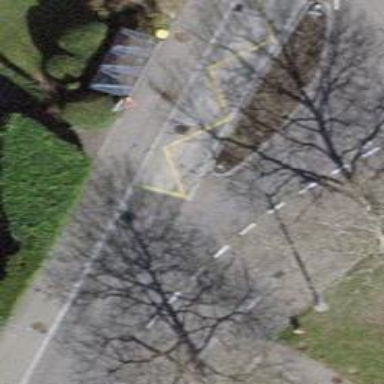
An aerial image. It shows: Service road with trolley wires for trolleybuses.